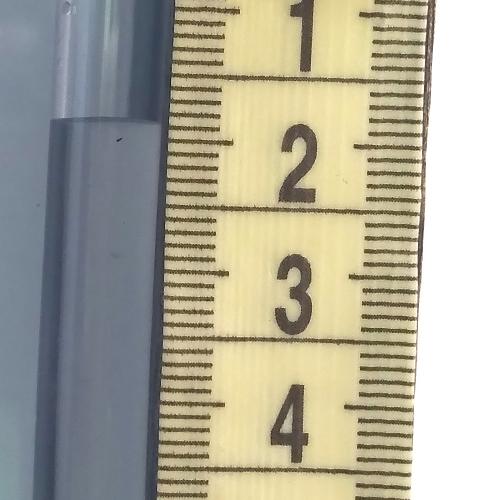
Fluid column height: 2.0 cm